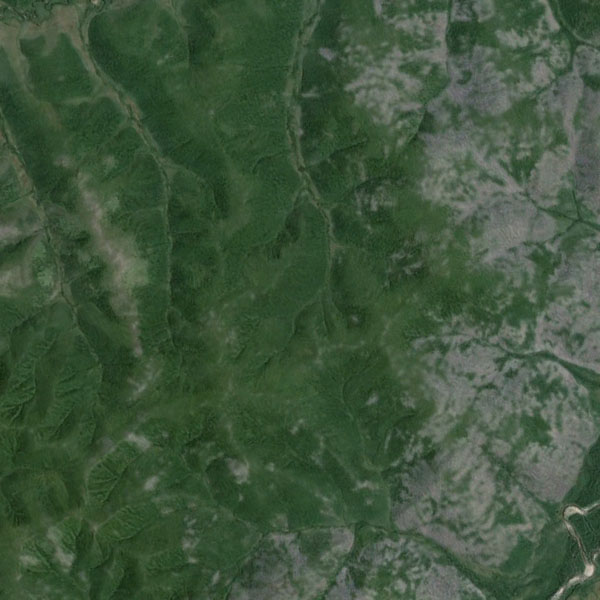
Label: Mountain